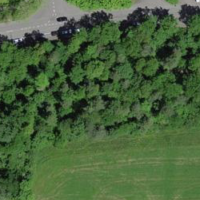
EUNIS habitat code: 25
Species observed at this site:
Apis mellifera
Sylvia atricapilla
Milvus milvus